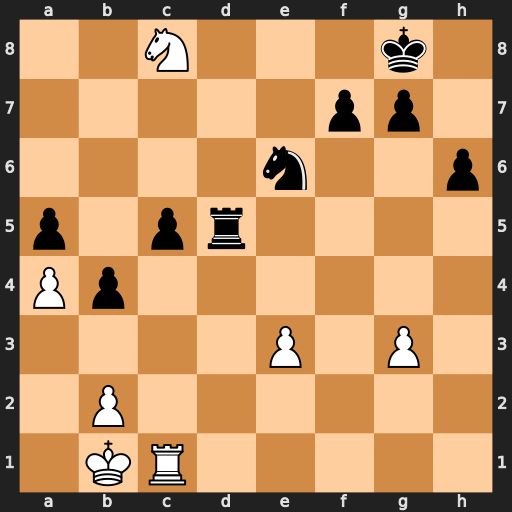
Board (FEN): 2N3k1/5pp1/4n2p/p1pr4/Pp6/4P1P1/1P6/1KR5
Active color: w
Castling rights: -
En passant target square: -
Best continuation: Ne7+ Kf8 Nxd5